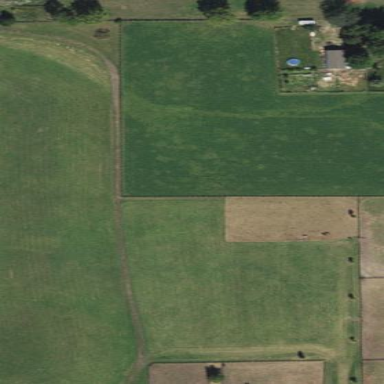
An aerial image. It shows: Agricultural meadow.